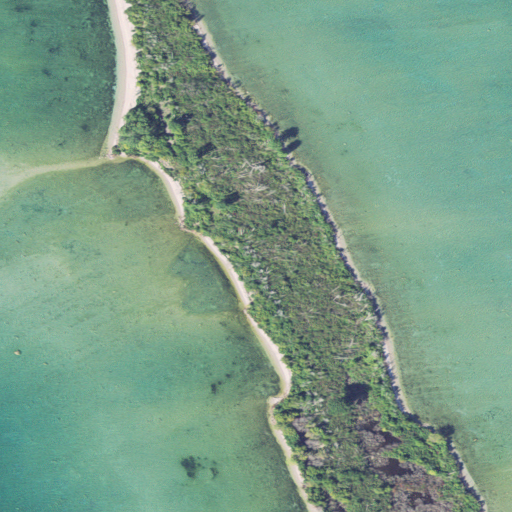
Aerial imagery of island in Michigan named Goose Island containing open water, deciduous forest, woody wetlands, mixed forest, shrub, evergreen forest, and barren land